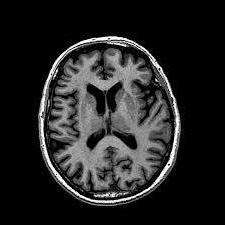
Label: notumor